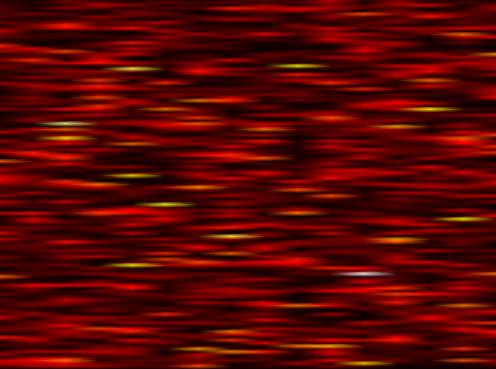
Label: OFDM